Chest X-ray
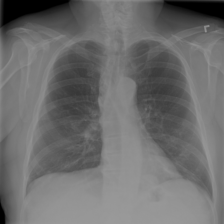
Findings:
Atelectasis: negative
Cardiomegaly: negative
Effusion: negative
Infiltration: negative
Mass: negative
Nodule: positive
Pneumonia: negative
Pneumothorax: negative
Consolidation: negative
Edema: negative
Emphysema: negative
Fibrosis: negative
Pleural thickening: negative
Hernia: negative